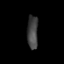
Tissue: prostate
Cell type: T cells
Senescence score: 0.7109
Nuclear area (px): 353
Mean DAPI intensity: 67.266